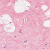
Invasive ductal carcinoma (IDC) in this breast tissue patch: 0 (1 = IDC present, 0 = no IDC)